Question: I have a WPF Datagrid binded to some properties in my ViewModel
'''
<DataGrid AutoGenerateColumns="False" Name="dataGrid" SelectionMode="Single"
ItemsSource="{Binding ItemList}" SelectedItem="{Binding SelectedItem}">
...
</DataGrid>
'''
When my window load and the Datagrid too, I set the 'SelectedItem' and it binds fine but the row isn't highlighted. The moment I click a row, the row highlight and the problem is resolved.
How can I set/trigger the highlighting of the 'SelectedItem' in the DataGrid on load/initialization ?
It's actually selected because I have the little selection cell. It's just the rendering of the Highlighting that does not trigger.

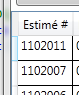
Answer: When using a Model as the DataContext for a WPF Window, the DataGrid's 'SelectionChanged' event doesn't get called until after the Window is loaded which is why the row is never highlighted and you only see the first row with the partial highlight. There may be a more elegant way, but here's a work-around.
In the Window's loaded event or the DataGrid's loaded event, reset the SelectedItem binding:
'''
public MainWindow()
{
InitializeComponent();
this.Loaded += new RoutedEventHandler( OnLoaded );
}
// could also be placed in the DataGrid's loaded event handler
private void OnLoaded( object sender, RoutedEventArgs e )
{
if( dataGrid != null && Model.SelectedItem != null )
{
var selected = Model.SelectedItem;
Model.SelectedItem = null;
Model.SelectedItem = selected;
}
}
'''
Here's a complete working sample.
'''
<Window x:Class="WpfDataGridHighlightOnLoad.MainWindow"
xmlns="http://schemas.microsoft.com/winfx/2006/xaml/presentation"
xmlns:x="http://schemas.microsoft.com/winfx/2006/xaml"
xmlns:model="clr-namespace:WpfDataGridHighlightOnLoad"
Title="MainWindow" Height="350" Width="525">
<Window.DataContext>
<model:MainWindowModel x:Name="Model" />
</Window.DataContext>
<Grid>
<DataGrid AutoGenerateColumns="True" SelectionMode="Single"
HorizontalAlignment="Stretch"
Name="dataGrid"
VerticalAlignment="Top"
ItemsSource="{Binding ItemList}"
SelectedItem="{Binding SelectedItem}">
</DataGrid>
<Button Content="Cycle Selection" Click="OnCycleClick"
Height="23"
HorizontalAlignment="Right"
Name="button1"
VerticalAlignment="Bottom" Width="125" />
<Button Content="Reset Grid" Click="OnResetClick"
Height="23"
HorizontalAlignment="Left"
Name="button2"
VerticalAlignment="Bottom" Width="125" />
</Grid>
</Window>
'''
'''
using System;
using System.Collections.Generic;
using System.ComponentModel;
using System.Windows;
namespace WpfDataGridHighlightOnLoad
{
/// <summary>
/// Interaction logic for MainWindow.xaml
/// </summary>
public partial class MainWindow : Window
{
public MainWindow()
{
InitializeComponent();
this.Loaded += new RoutedEventHandler( OnLoaded );
}
// could also be placed in the DataGrid's loaded event handler
private void OnLoaded( object sender, RoutedEventArgs e )
{
if( dataGrid != null && Model.SelectedItem != null )
{
var selected = Model.SelectedItem;
Model.SelectedItem = null;
Model.SelectedItem = selected;
}
}
private void OnCycleClick( object sender, RoutedEventArgs e )
{
int index = Model.ItemList.IndexOf( Model.SelectedItem );
index = index == Model.ItemList.Count - 1 ? 0 : index + 1;
Model.SelectedItem = Model.ItemList[index];
}
private void OnResetClick( object sender, RoutedEventArgs e )
{
Model.Reset();
}
}
public class MainWindowModel : INotifyPropertyChanged
{
public MainWindowModel()
{
Reset();
}
public void Reset()
{
ItemList = new List<Person>
{
new Person("Joe", 20),
new Person("John", 30),
new Person("Jane", 40),
new Person("Jill", 50),
new Person("Fido", 7),
};
SelectedItem = ItemList[2];
}
private Person _selectedItem;
public Person SelectedItem
{
get { return _selectedItem; }
set
{
_selectedItem = value;
NotifyPropertyChanged( "SelectedItem" );
}
}
private List<Person> _itemList;
public List<Person> ItemList
{
get { return _itemList; }
set
{
_itemList = value;
NotifyPropertyChanged( "ItemList" );
}
}
#region INotifyPropertyChanged Members
public event PropertyChangedEventHandler PropertyChanged;
private void NotifyPropertyChanged( String info )
{
if( PropertyChanged != null )
{
PropertyChanged( this, new PropertyChangedEventArgs( info ) );
}
}
#endregion
}
public class Person
{
public string Name { get; set; }
public int Age { get; set; }
public Person( string name, int age )
{
Name = name;
Age = age;
}
public override string ToString()
{
return Name;
}
}
}
'''